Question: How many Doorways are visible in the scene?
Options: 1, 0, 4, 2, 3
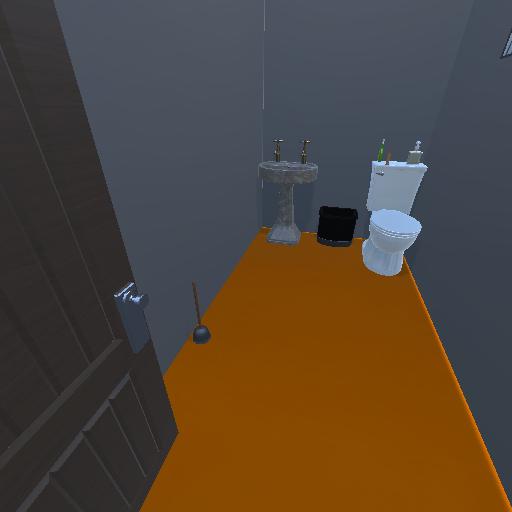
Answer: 1